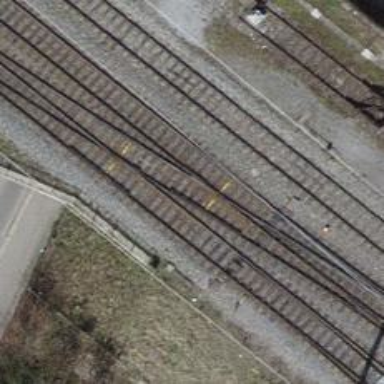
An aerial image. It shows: Single-track railway with electrified contact lines.